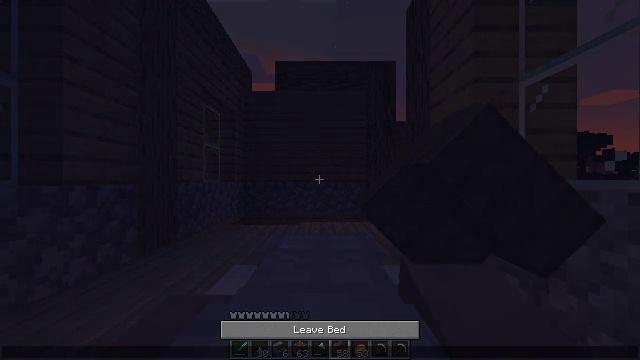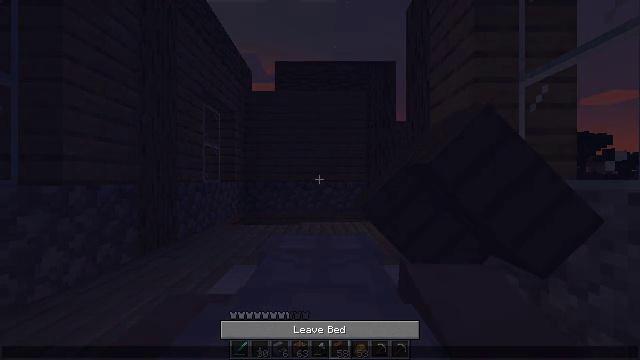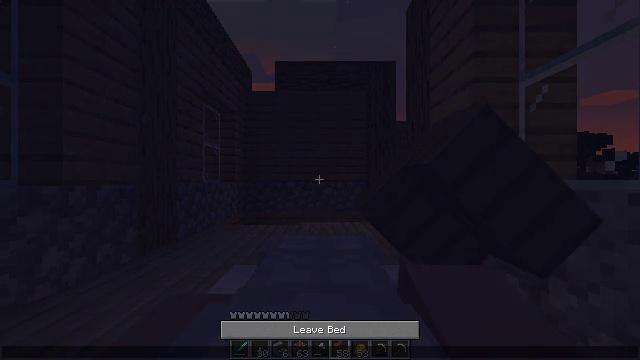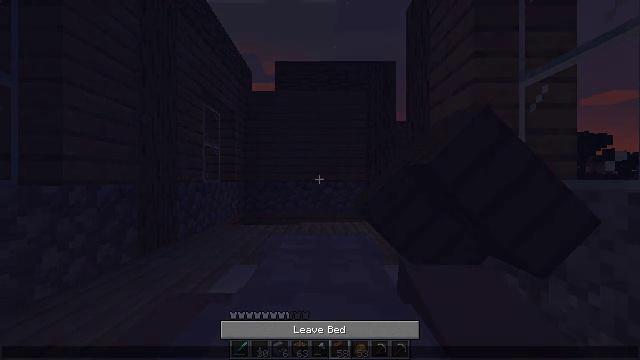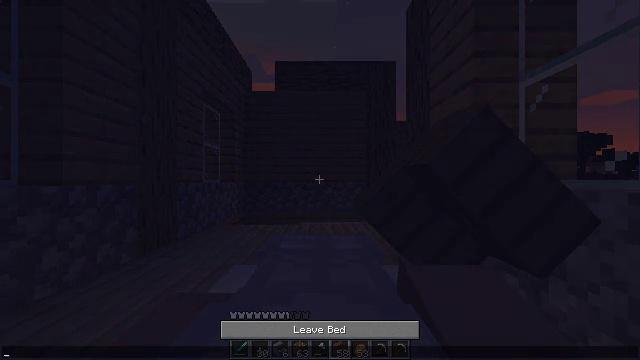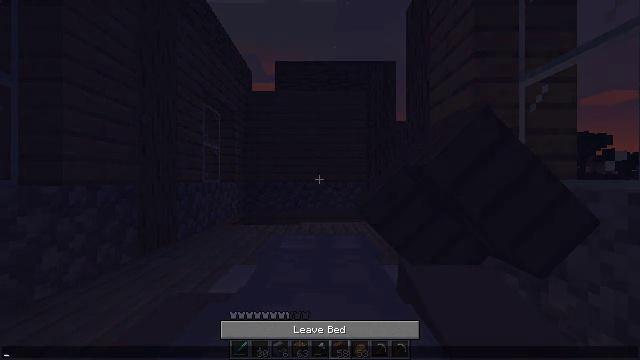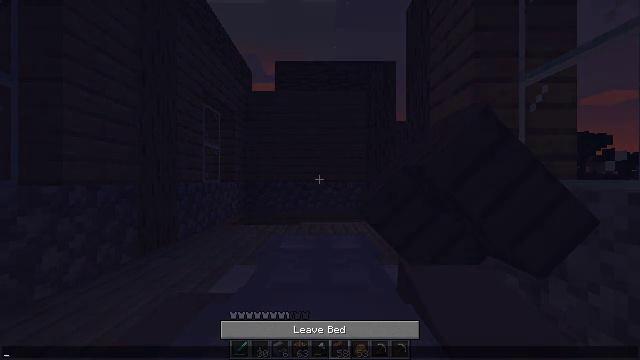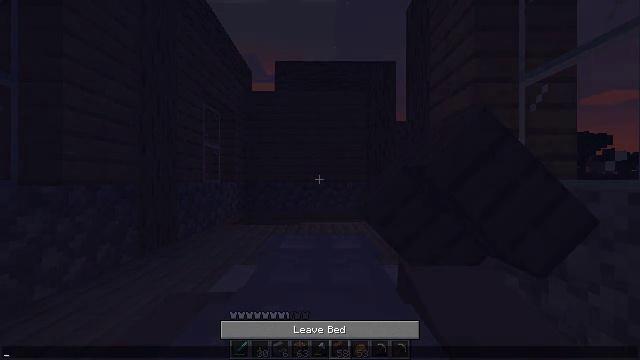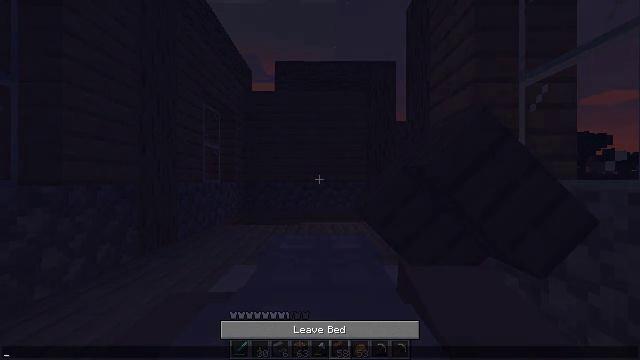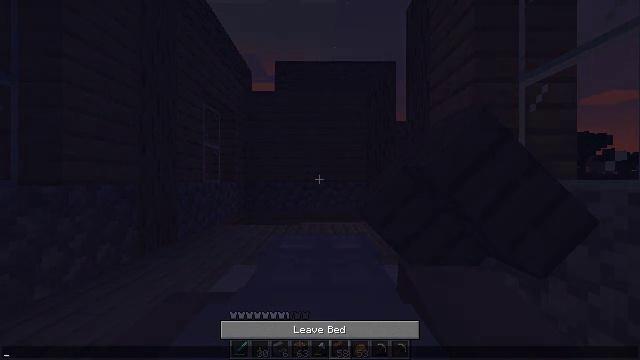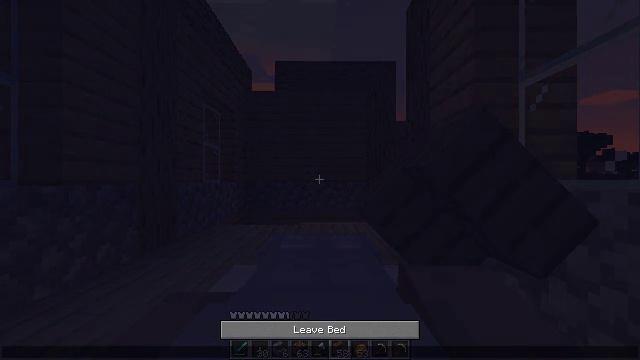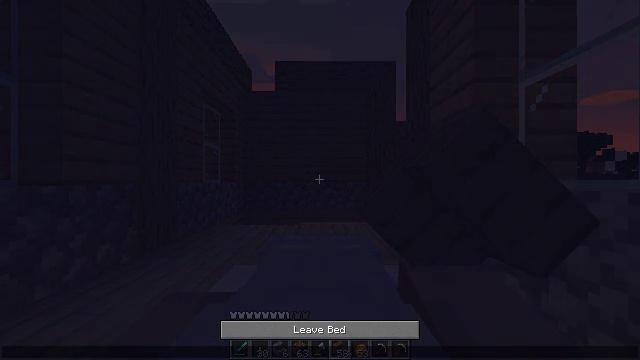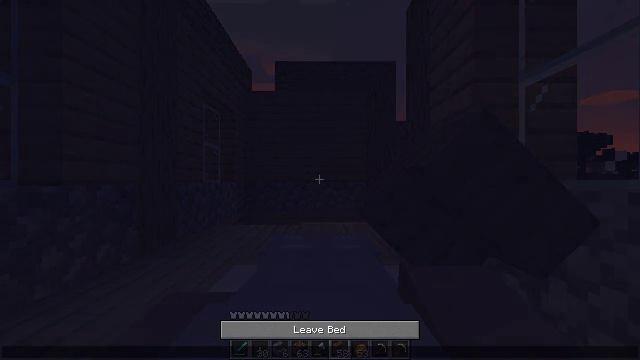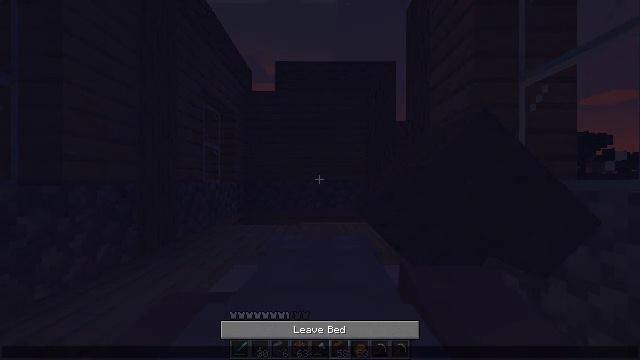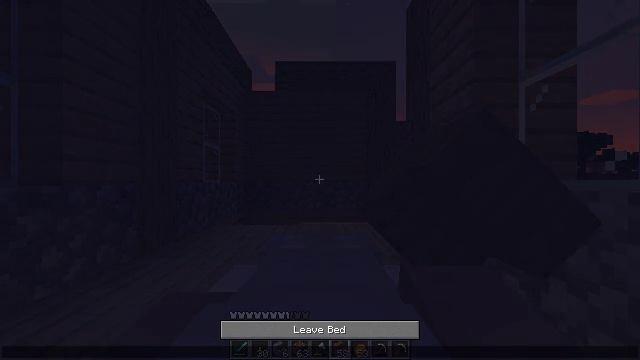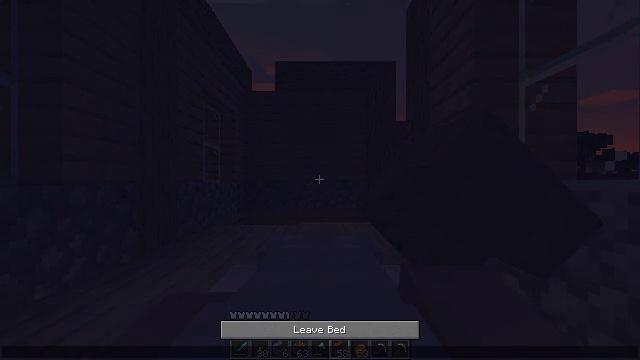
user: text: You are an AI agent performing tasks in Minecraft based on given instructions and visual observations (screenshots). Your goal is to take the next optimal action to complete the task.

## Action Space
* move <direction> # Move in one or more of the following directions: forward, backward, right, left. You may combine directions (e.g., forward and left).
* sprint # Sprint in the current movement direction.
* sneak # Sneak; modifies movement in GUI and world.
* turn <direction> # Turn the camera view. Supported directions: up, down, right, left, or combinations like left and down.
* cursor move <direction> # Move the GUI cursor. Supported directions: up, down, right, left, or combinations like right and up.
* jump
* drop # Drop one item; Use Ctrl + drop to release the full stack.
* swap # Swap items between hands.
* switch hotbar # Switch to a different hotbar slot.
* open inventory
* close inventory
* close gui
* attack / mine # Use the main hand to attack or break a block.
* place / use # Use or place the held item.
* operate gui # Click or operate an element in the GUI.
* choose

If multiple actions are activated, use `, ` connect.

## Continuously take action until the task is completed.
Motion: motion action
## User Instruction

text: Fire up the furnace to turn cobblestone into stone.
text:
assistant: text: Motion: no_op
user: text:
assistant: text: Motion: no_op
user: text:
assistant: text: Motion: no_op
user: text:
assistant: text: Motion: no_op
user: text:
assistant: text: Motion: no_op
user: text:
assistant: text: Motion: no_op
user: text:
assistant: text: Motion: no_op
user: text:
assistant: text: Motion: no_op
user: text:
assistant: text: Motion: no_op
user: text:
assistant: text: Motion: no_op
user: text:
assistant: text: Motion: no_op
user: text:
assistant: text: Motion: no_op
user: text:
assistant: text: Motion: no_op
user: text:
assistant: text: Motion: no_op
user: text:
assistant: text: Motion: no_op
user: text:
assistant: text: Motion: no_op
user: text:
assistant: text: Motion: no_op
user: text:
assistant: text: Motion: no_op
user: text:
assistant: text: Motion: no_op
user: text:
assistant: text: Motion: no_op
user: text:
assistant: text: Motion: no_op
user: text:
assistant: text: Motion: no_op
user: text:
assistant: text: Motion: no_op
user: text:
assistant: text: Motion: no_op
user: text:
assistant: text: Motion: no_op
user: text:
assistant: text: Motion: no_op
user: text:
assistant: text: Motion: no_op
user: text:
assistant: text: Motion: no_op
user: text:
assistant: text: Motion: no_op
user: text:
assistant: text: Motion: no_op